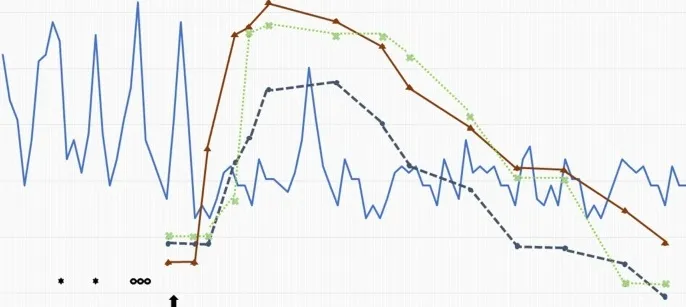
Summary of main data regarding the whole clinical history.
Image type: pathology (immunostaining)